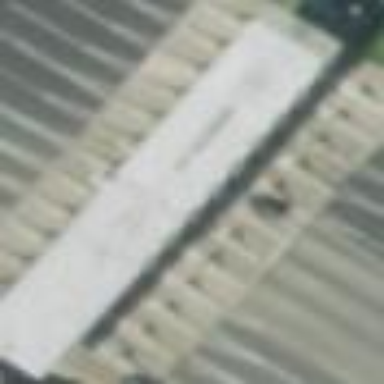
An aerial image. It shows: Building with toll booth.